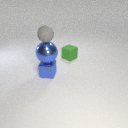
small gray rubber sphere above large blue metal sphere